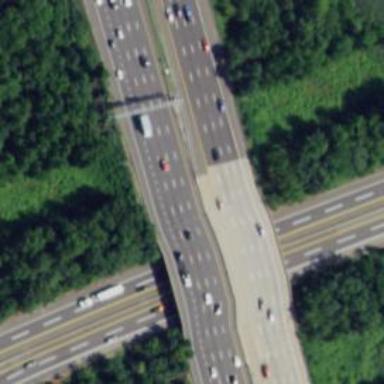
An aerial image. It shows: Urban freeway or expressway.